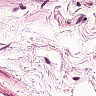
Metastatic tissue present: no